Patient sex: M
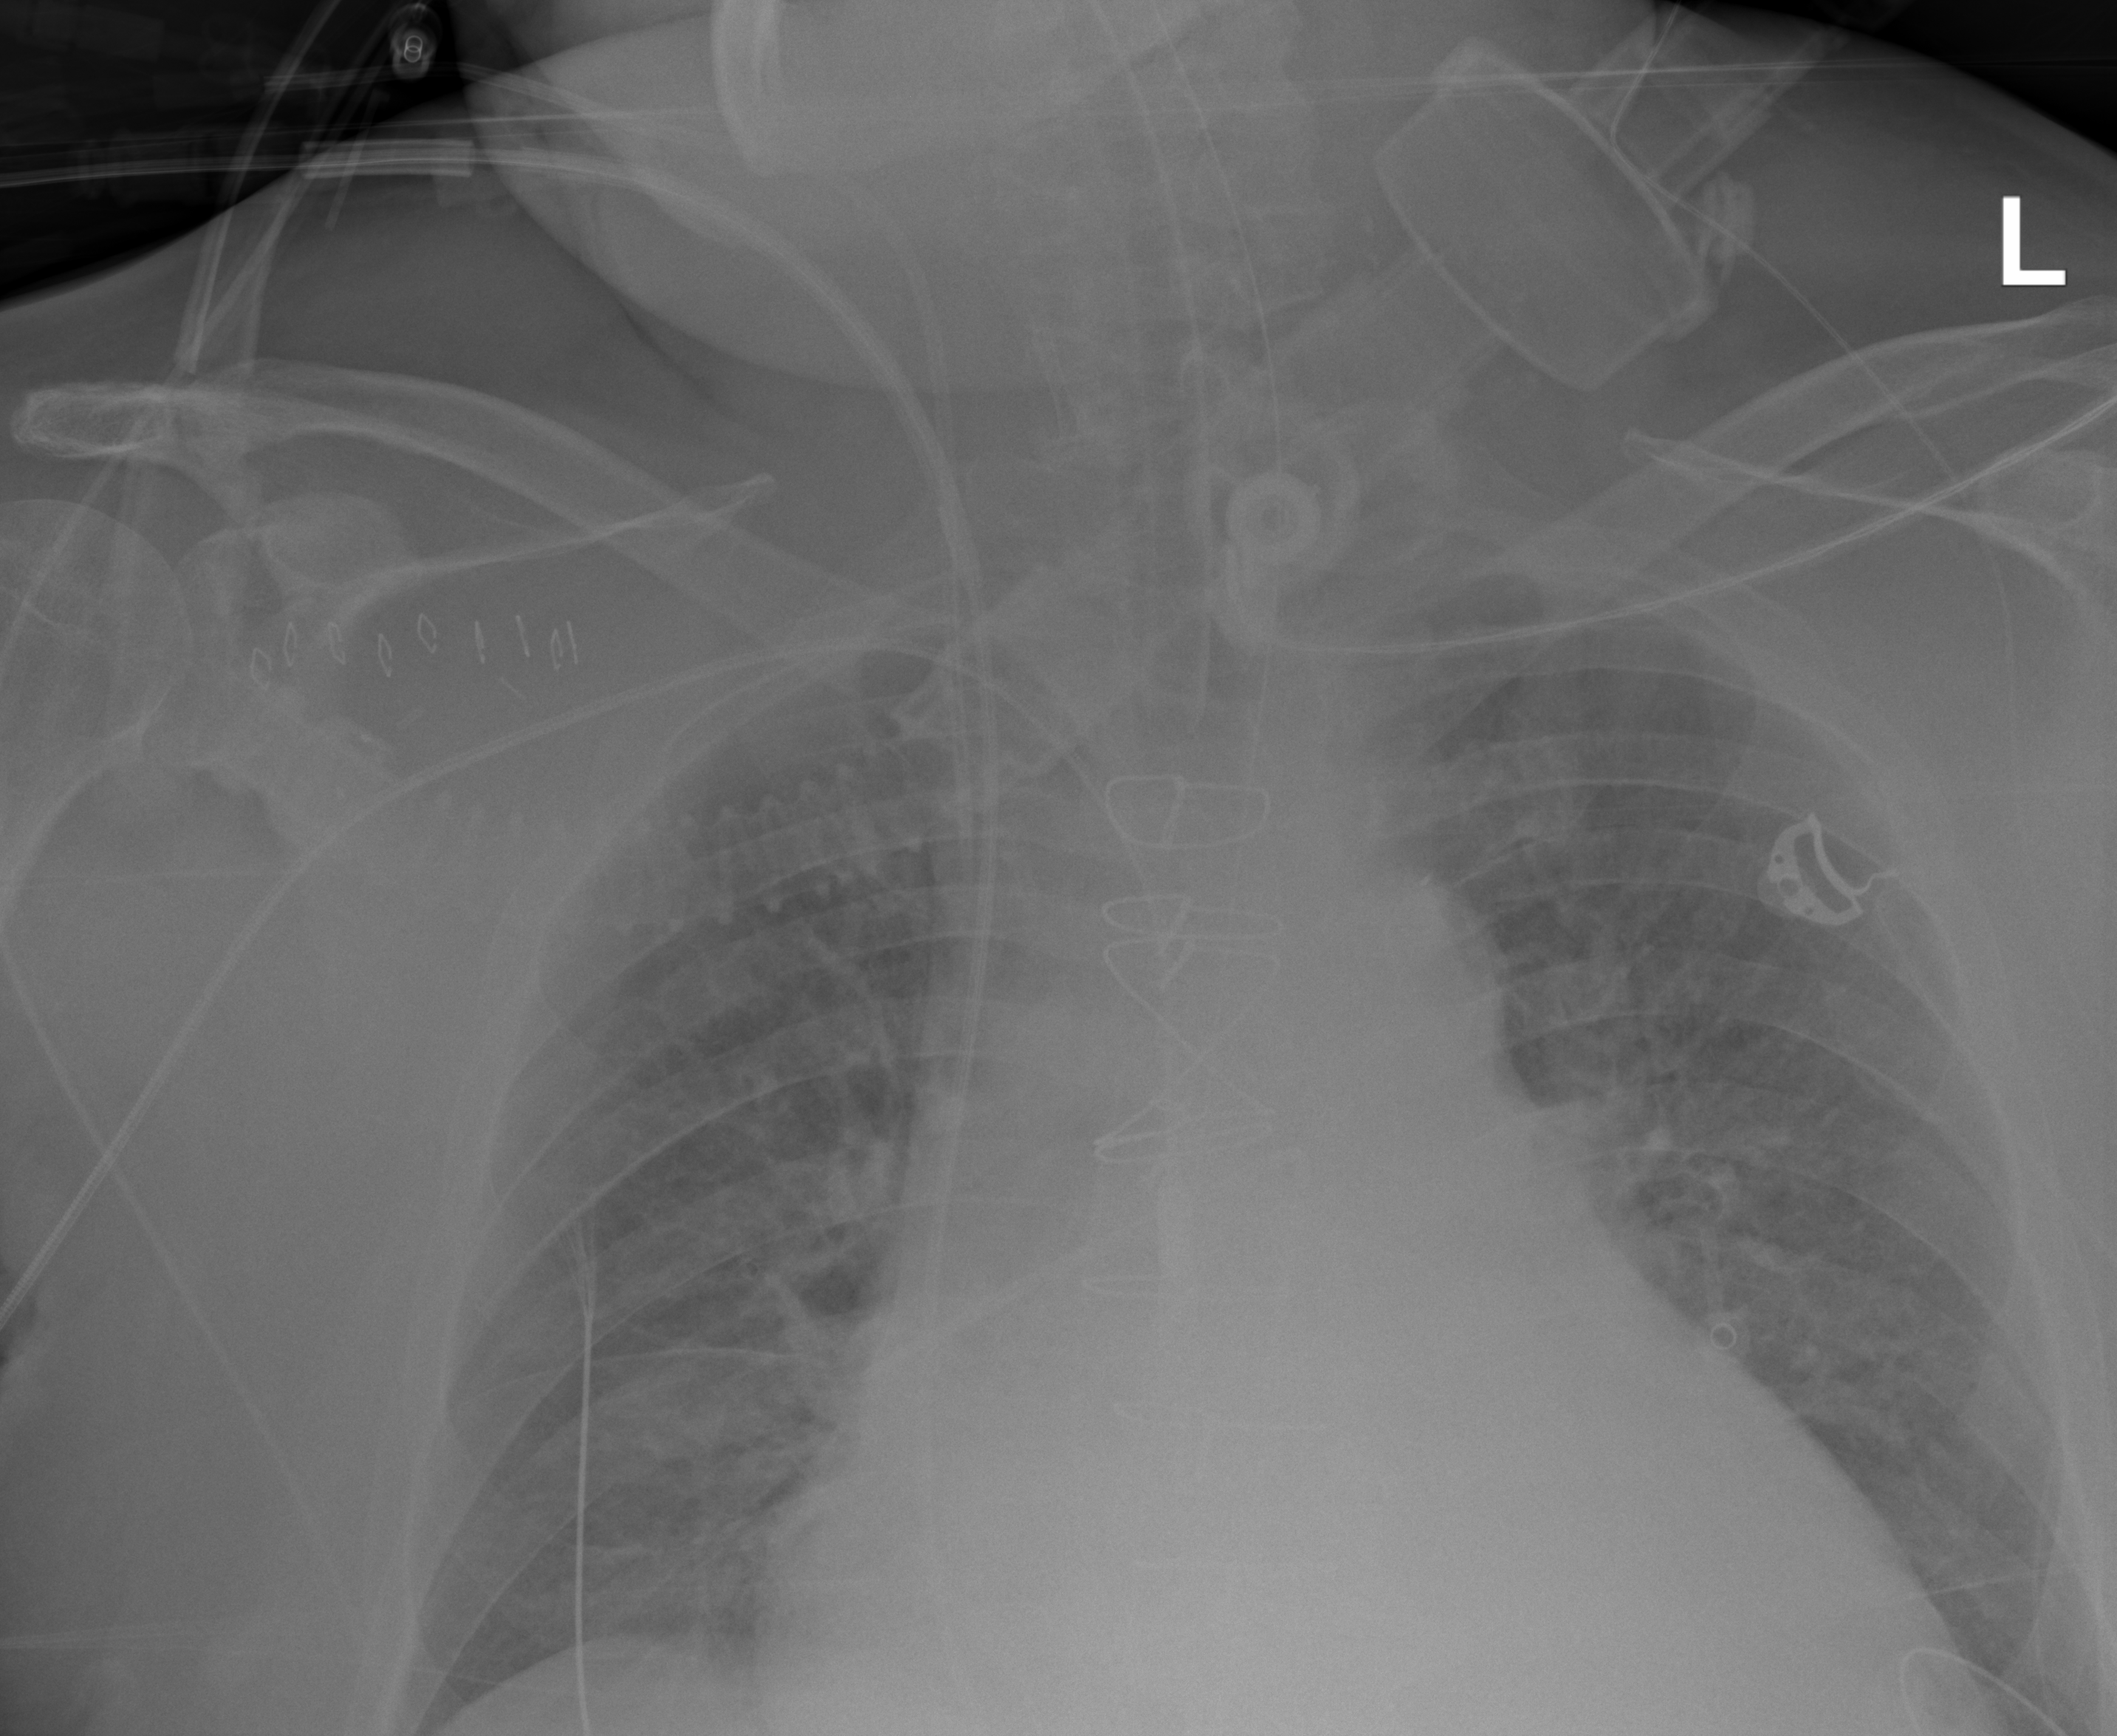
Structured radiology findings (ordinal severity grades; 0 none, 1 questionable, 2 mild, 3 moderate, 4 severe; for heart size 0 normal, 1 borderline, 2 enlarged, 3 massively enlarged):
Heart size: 3
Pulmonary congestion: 2
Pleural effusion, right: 0
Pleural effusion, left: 0
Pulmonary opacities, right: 2
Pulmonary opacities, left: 2
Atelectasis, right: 0
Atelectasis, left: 0